Interaction volume radius: 5 \u00c5
Interaction volume height: 10 \u00c5
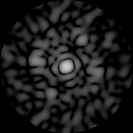
Disorder parameter: 0.7995